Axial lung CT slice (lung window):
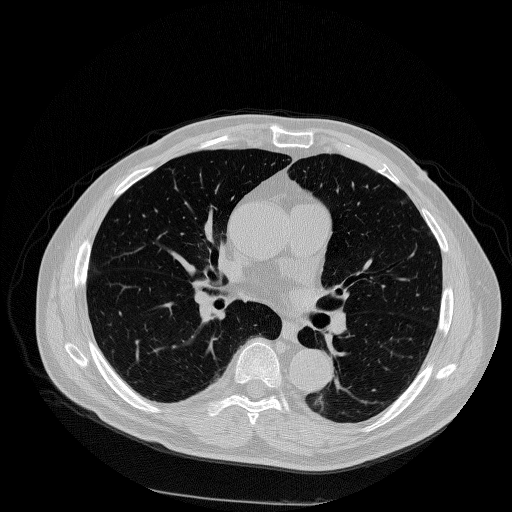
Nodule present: no